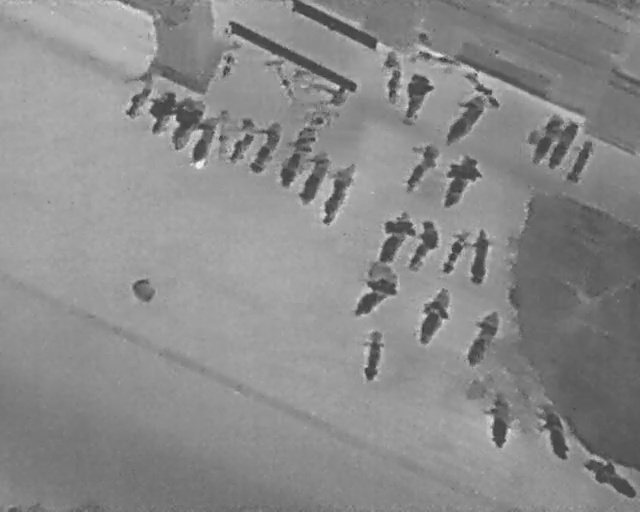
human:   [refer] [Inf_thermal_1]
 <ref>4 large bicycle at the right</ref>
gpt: <box>[[66, 31, 76, 38, 29], [67, 47, 74, 51, 27], [70, 48, 79, 52, 7], [70, 62, 80, 68, 26]]</box>

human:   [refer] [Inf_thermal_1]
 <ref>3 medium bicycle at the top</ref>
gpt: <box>[[47, 20, 51, 25, 3], [33, 11, 37, 14, 9], [41, 14, 47, 17, 157]]</box>

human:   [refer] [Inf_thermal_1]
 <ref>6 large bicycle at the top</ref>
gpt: <box>[[61, 16, 68, 21, 20], [58, 14, 64, 18, 3], [27, 25, 36, 29, 26], [31, 25, 39, 28, 2], [33, 25, 41, 29, 26], [36, 25, 45, 31, 29]]</box>

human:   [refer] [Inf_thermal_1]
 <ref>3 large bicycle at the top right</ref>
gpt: <box>[[83, 26, 92, 30, 26], [81, 25, 89, 29, 26], [67, 20, 77, 26, 38]]</box>

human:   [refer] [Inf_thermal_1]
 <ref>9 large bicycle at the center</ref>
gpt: <box>[[60, 29, 70, 35, 29], [41, 29, 49, 34, 29], [44, 32, 53, 37, 29], [46, 34, 57, 40, 29], [57, 43, 66, 49, 29], [61, 45, 70, 50, 29], [54, 54, 62, 61, 44], [63, 58, 72, 64, 26], [53, 66, 62, 71, 8]]</box>

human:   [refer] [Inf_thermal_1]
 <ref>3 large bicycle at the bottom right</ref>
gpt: <box>[[73, 78, 82, 85, 1], [81, 81, 91, 86, 164], [90, 90, 99, 94, 125]]</box>

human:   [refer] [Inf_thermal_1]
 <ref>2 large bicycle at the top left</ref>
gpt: <box>[[21, 19, 28, 24, 26], [24, 20, 33, 27, 26]]</box>